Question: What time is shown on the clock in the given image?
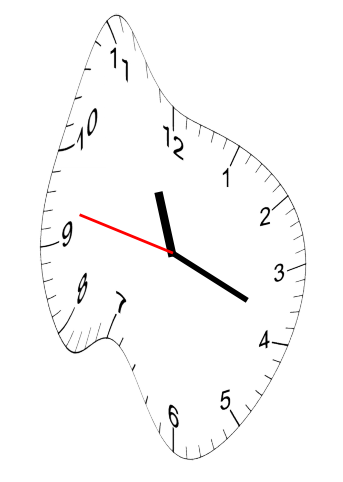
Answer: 11:18:47